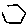
Label: hexagon